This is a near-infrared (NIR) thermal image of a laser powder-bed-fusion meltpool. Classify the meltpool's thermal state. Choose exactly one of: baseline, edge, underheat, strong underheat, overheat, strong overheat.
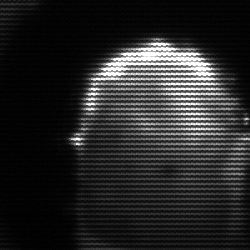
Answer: baseline